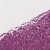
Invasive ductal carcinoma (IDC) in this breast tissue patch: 1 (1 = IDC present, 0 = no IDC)